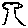
Label: tree